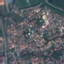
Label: Residential